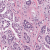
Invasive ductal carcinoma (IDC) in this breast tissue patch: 1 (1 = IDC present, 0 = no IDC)